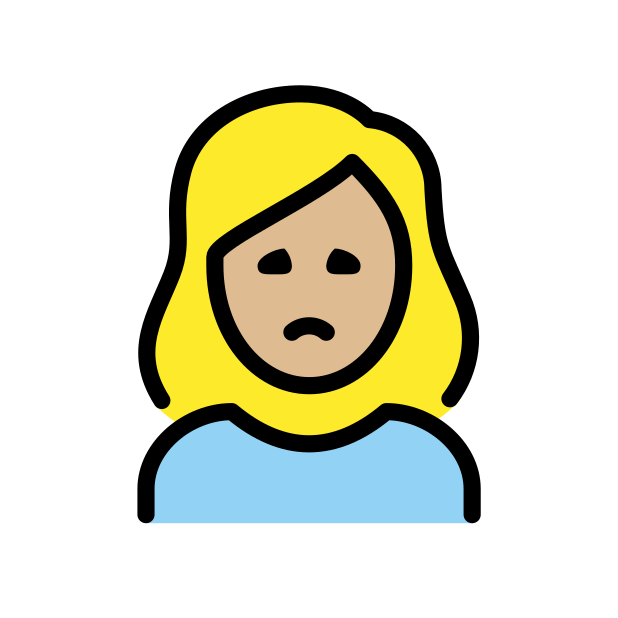
woman frowning: medium-light skin tone